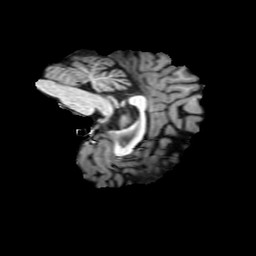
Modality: T1w
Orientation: sagittal
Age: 22
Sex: female
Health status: ill